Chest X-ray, AP view. Patient: 50 years old, sex M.
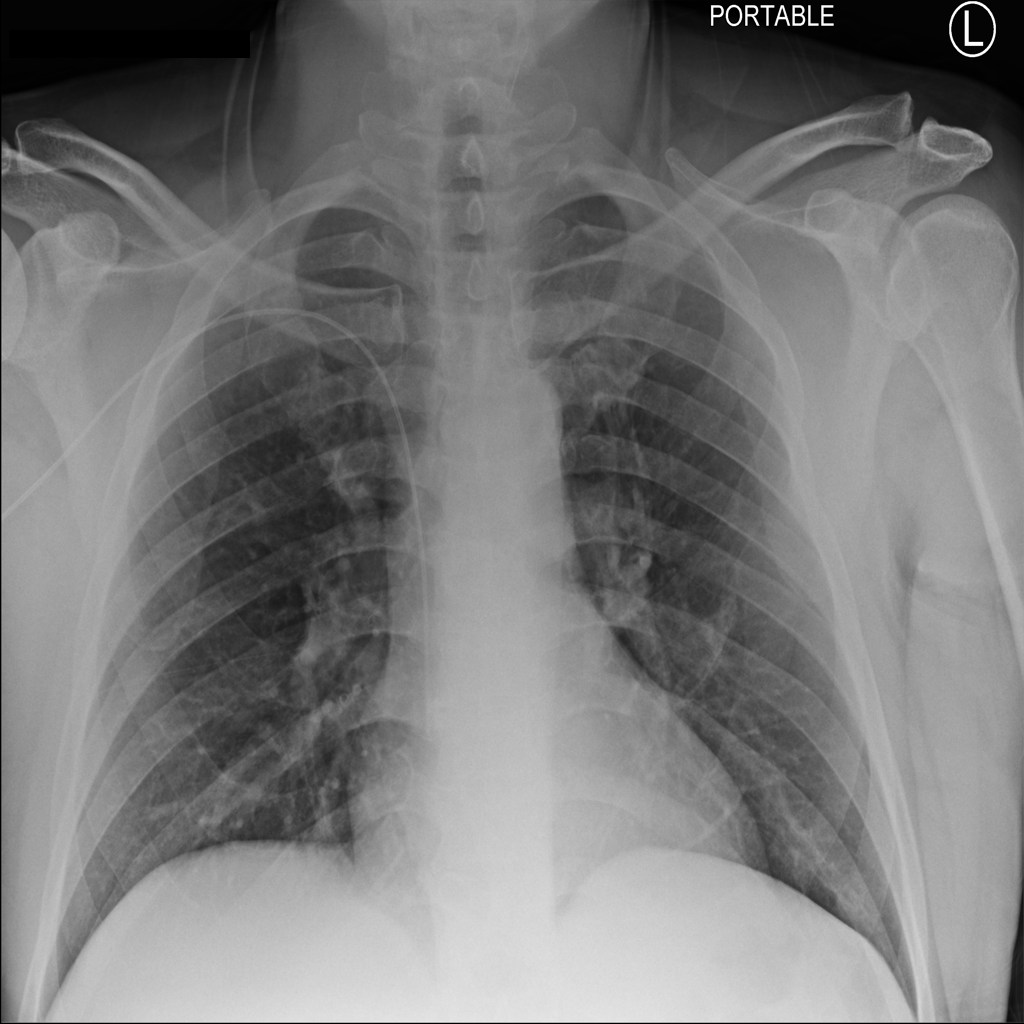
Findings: No Finding